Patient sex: M
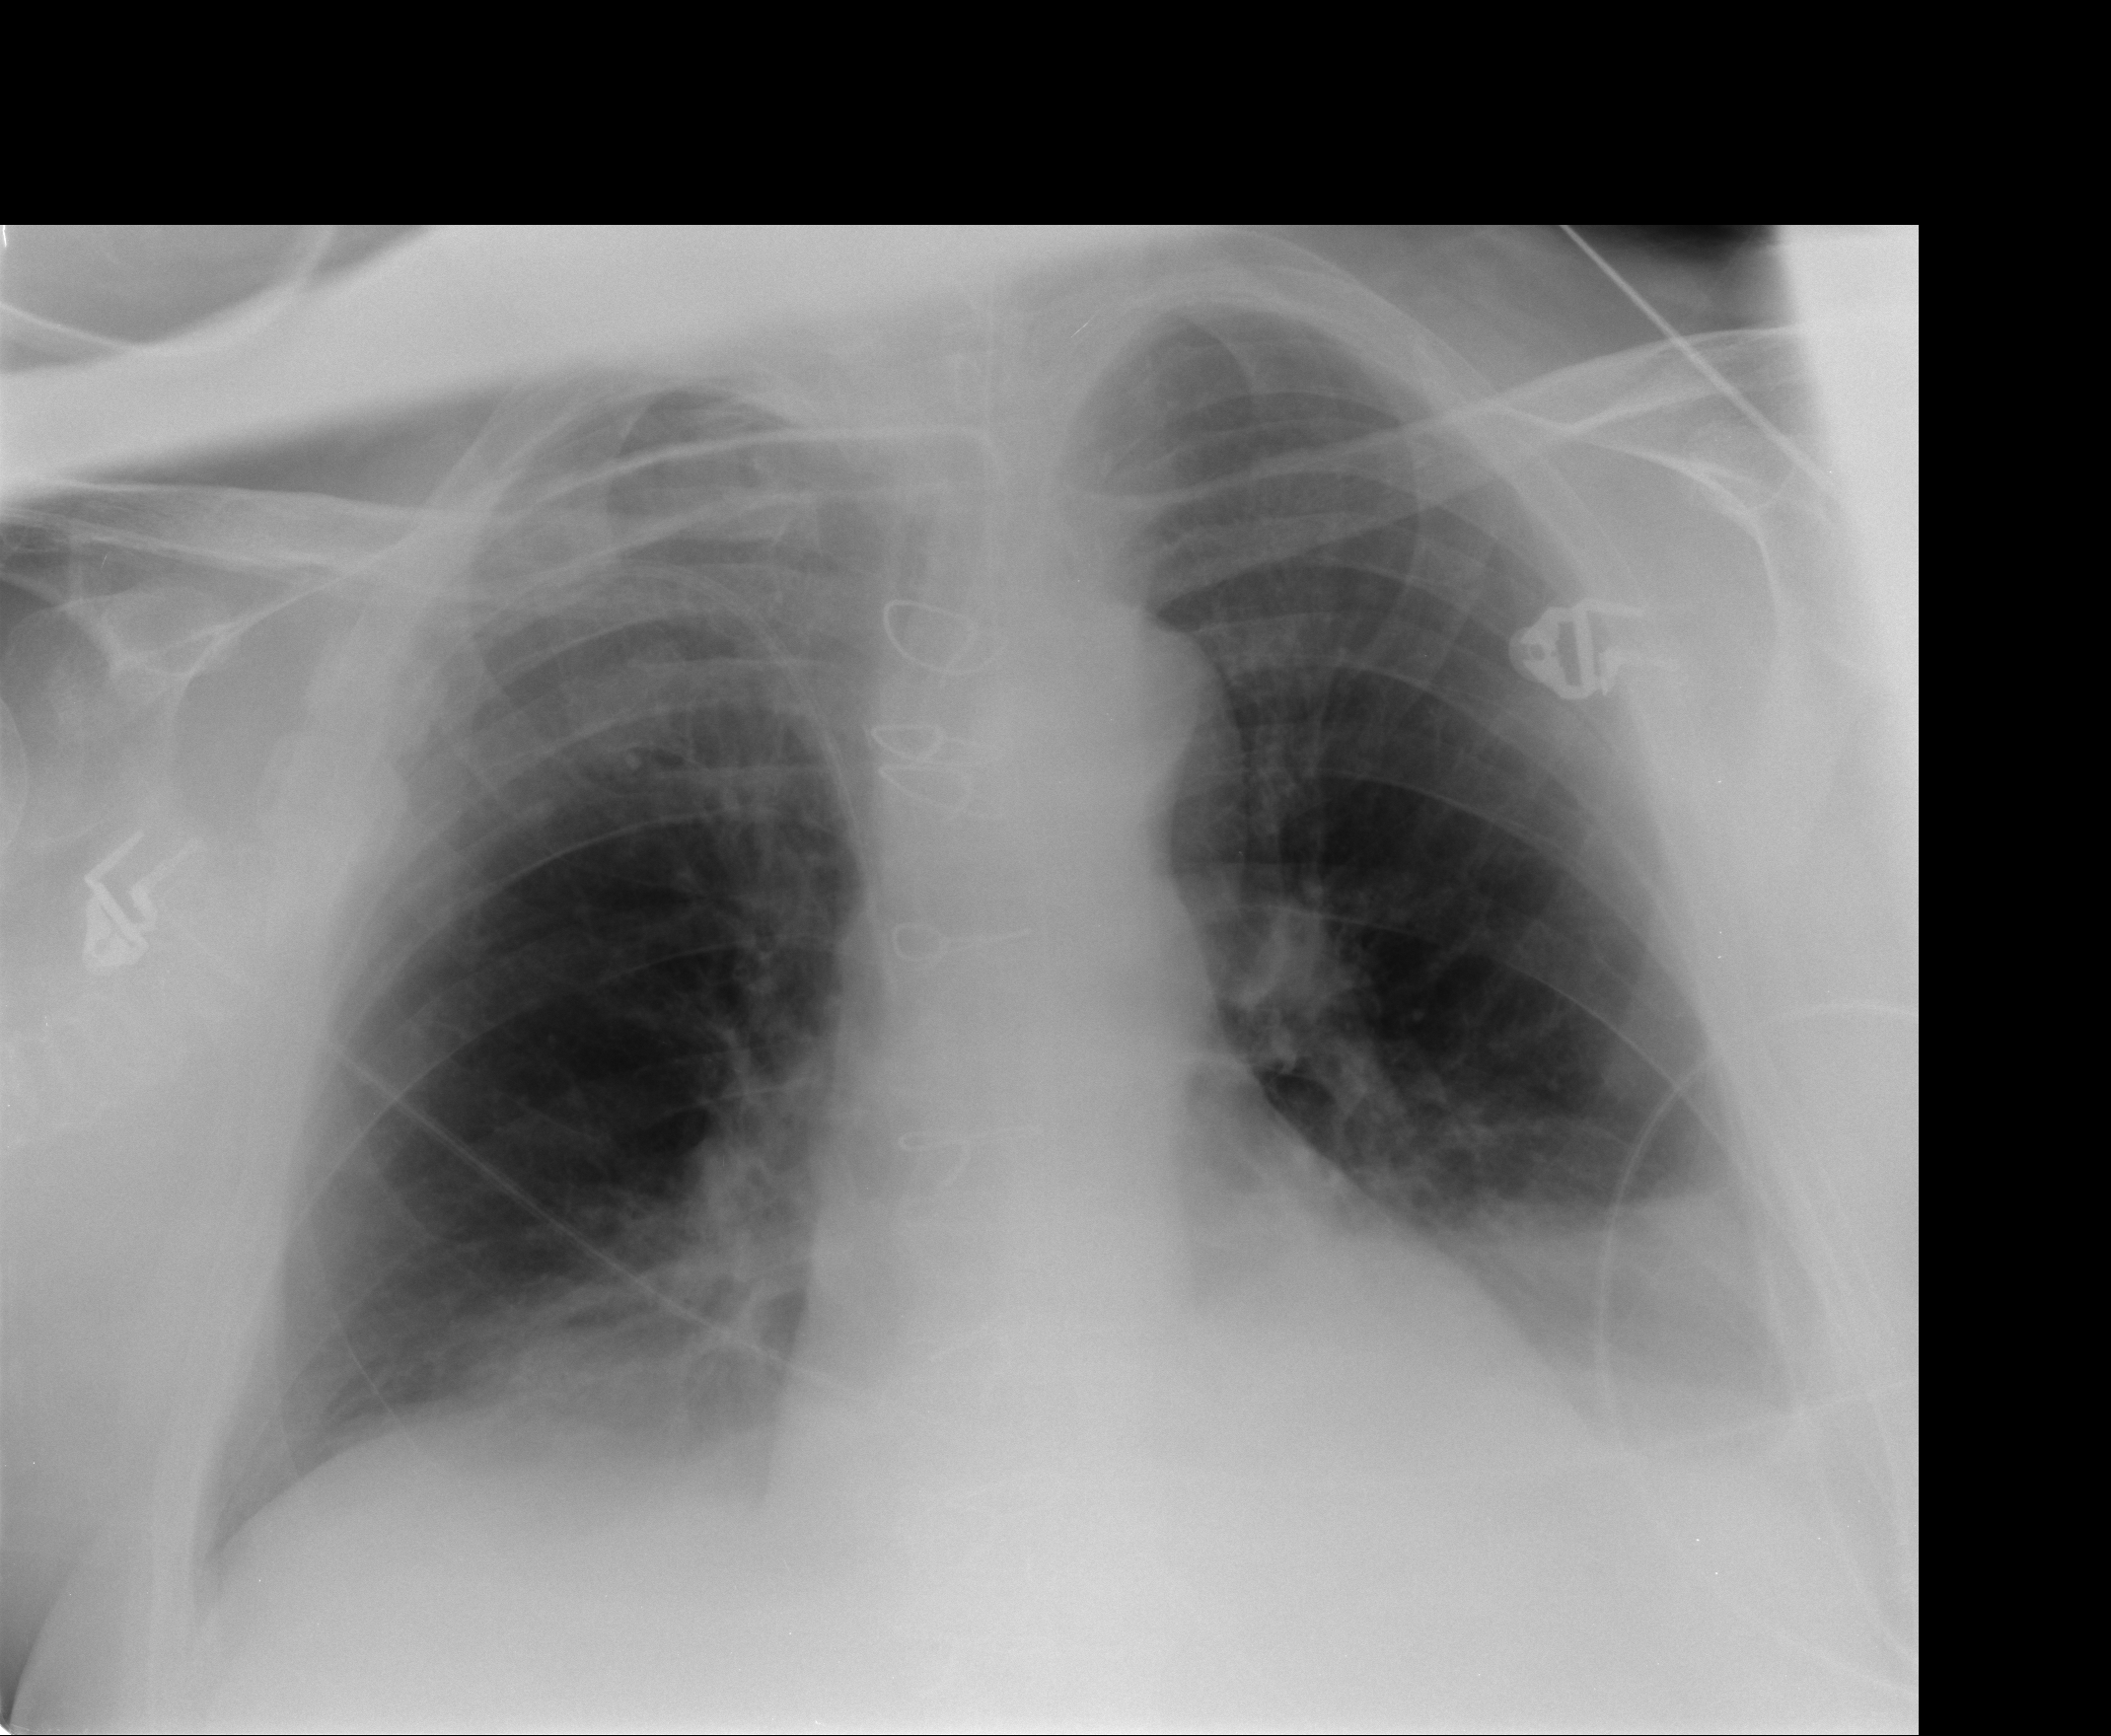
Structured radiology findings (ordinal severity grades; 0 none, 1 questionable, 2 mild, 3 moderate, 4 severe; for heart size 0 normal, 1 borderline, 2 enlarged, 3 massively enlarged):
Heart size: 0
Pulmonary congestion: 1
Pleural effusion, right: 0
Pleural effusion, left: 2
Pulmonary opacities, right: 1
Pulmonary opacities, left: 1
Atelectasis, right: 2
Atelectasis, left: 2